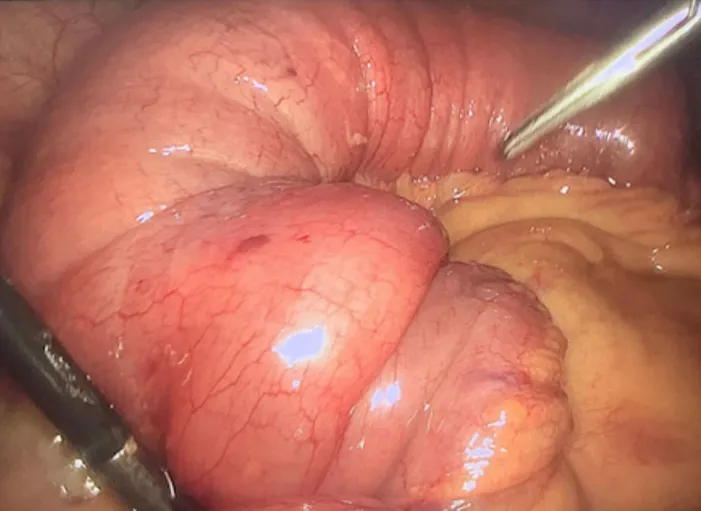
Laparoscopic view of the ileo-ileal invagination: "sausage-shaped" lesion.
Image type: endoscopy (gi_endoscopy)